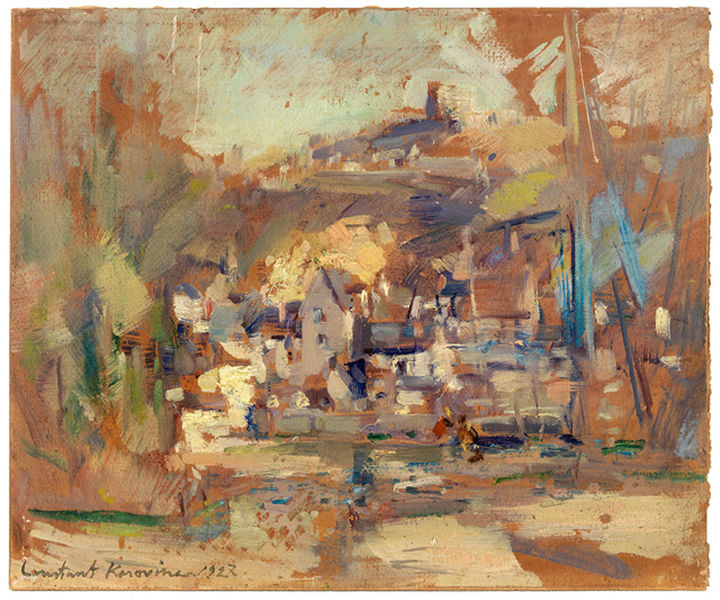
Titel: Rural Scene in France
Künstler: Konstantin Korovin
Standort: Amherst (Massachusetts, USA)
Institution: Mead Art Museum, Amherst College
Schlagwörter: blue, church, gathering, people, red, white, window, black, country, friends, green, modern, painting, wall, windows, brown, sky, tree, boat, building, hill, house, lake, landscape, mountains, orange, water, houses, roof, summer, village, river, brush strokes, castle, sail, abstract, town, city, buildings, colours, cottage, impressionist, fields, cubism, citizens, port, impression, sailboat, dock, 1927, signed, constant, 1922, painging, seattlement, karavinen, korovinen, karovinen, bvrown, agreeculture, karovina, wred